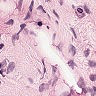
Metastatic tissue present: no